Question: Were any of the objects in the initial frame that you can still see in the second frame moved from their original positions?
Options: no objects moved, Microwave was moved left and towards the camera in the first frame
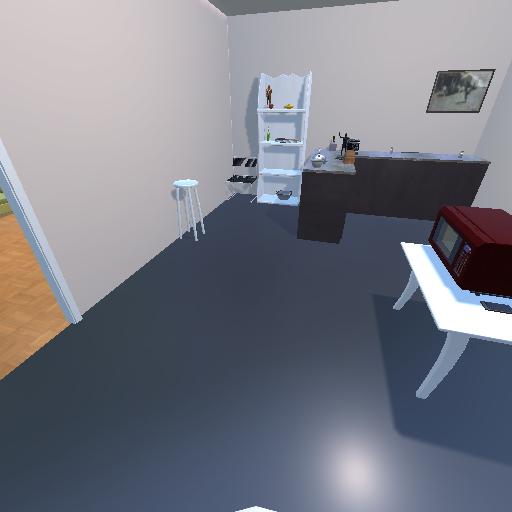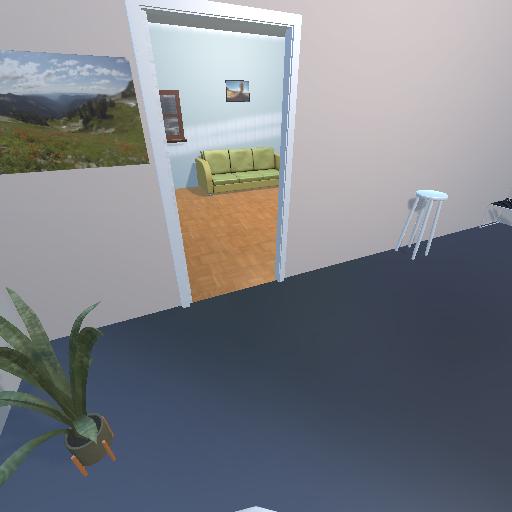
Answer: no objects moved